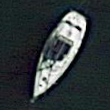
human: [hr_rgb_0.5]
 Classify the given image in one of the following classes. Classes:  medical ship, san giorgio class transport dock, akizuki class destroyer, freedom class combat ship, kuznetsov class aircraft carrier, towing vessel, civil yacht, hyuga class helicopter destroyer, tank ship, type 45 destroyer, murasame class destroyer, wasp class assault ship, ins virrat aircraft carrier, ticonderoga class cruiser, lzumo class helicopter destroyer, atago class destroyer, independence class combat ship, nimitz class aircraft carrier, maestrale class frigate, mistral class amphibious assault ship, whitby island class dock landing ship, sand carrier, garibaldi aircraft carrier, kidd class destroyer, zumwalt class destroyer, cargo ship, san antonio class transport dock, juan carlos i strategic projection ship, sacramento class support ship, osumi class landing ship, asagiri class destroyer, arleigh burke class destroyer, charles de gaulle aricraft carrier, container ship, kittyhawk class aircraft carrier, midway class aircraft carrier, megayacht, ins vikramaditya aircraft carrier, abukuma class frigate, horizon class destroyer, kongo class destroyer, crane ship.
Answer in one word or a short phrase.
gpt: Civil yacht